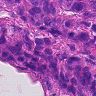
Metastatic tissue present: yes